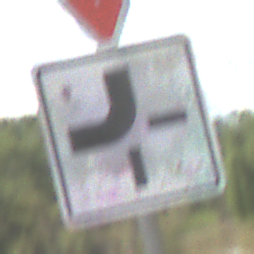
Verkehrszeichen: VerlaufVorfahrtsstrasse2
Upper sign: VorfahrtGewaehren
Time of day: Midday
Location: Outdoor (Nature)
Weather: PartlyCloudy
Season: NotSpecified
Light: Natural